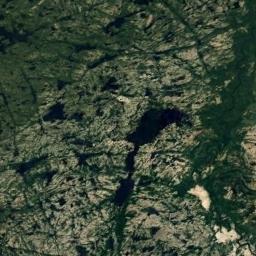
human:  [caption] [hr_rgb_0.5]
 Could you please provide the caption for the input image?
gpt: There are numerous different areas of water surrounded by wetlands .

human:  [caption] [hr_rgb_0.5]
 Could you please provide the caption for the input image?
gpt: There are two small lakes in this wetland  , and the rest area is covered by vegetation .

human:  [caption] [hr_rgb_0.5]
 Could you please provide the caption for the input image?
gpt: There is a large land mixed with green and brown in the river in a wetland .

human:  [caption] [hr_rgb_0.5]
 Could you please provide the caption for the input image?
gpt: The wetland consists of bare land, Green plants and water .

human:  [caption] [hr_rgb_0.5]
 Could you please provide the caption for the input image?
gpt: There are many green areas and some water areas on the wetland .